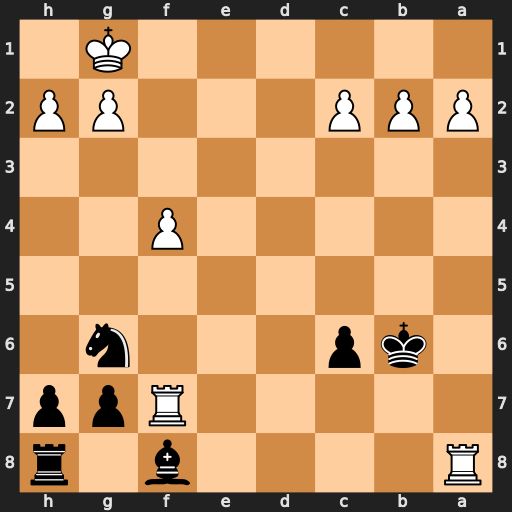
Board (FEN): R4b1r/5Rpp/1kp3n1/8/5P2/8/PPP3PP/6K1
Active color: b
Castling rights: -
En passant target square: -
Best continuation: Bc5+ Kf1 Rxa8